Question: My computer clock show me 11:58 PM but my PHP clock show me 07:58 PM,
Why that happen I don't know but I try many kind of codes but that doesn't work. this is my screen shot of my problem;

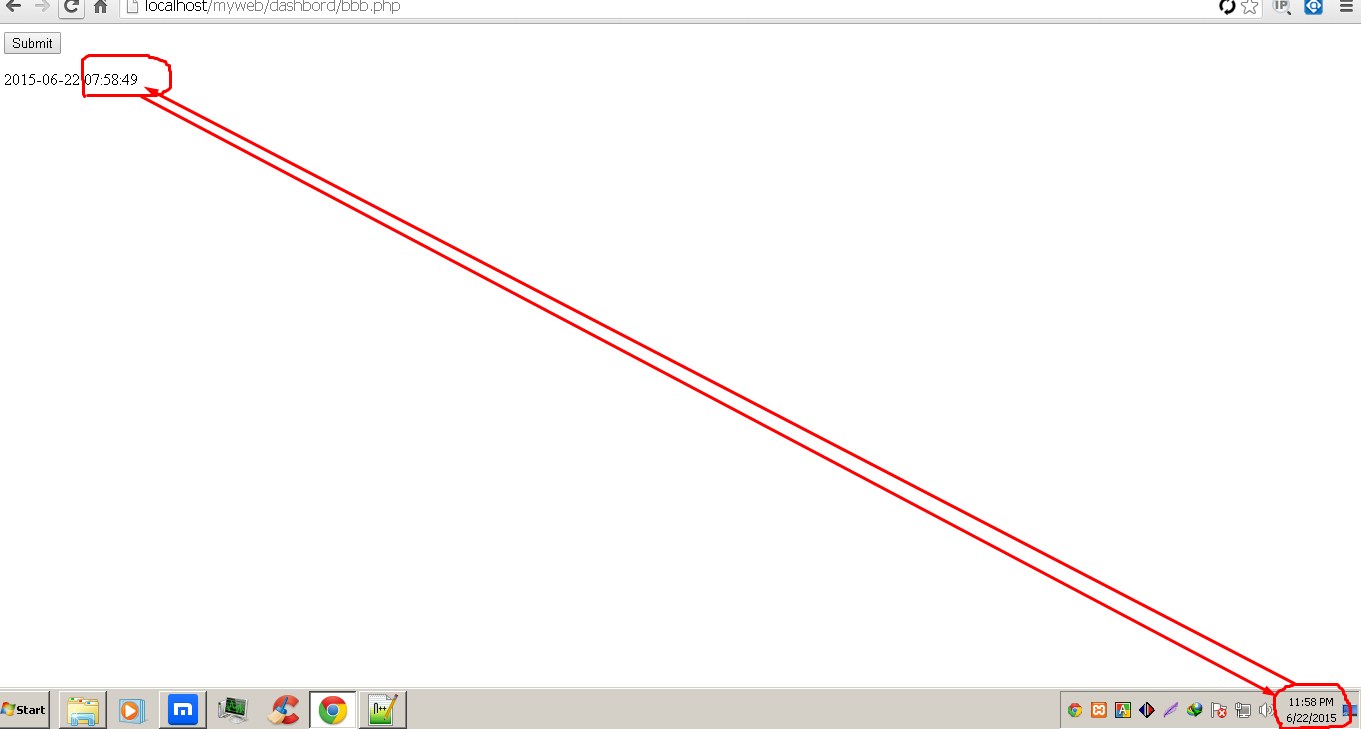
Answer: It is very simple I was tested in my localhost, here is the solution.
'''
<?php
$hoursver = "4"; // hours set and adjust you time properly
// time is behind the server time
$timeadjust = ($hoursver * 3600);
$real_time = date("Y-m-d h:i:s",time() + $timeadjust);
echo $real_time;
?>
'''
here is the result: